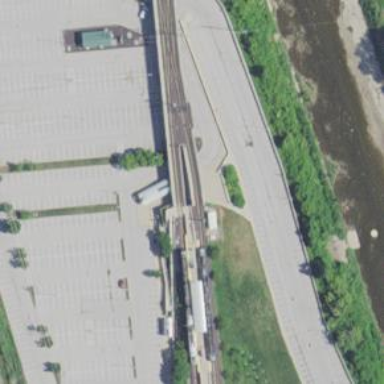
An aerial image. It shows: Bridge for light rail electrified with contact line.